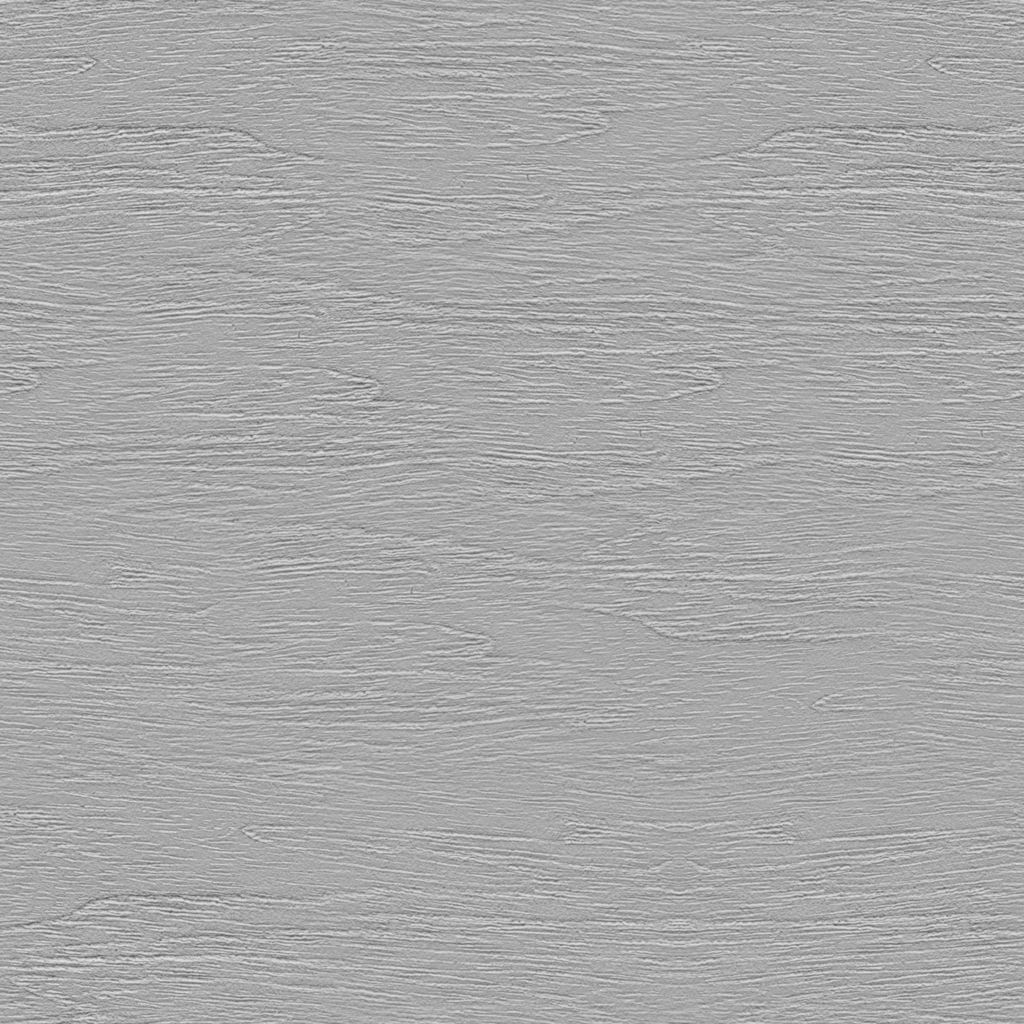
Texture map type: Roughness